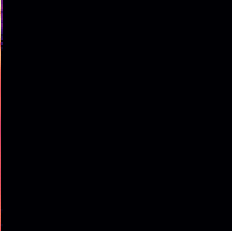
Sound class: Rain